Question: I have the dataset in a CSV file, I want to finds the cells which have the same name in row and column and append them to the list and calculate their average in Python.

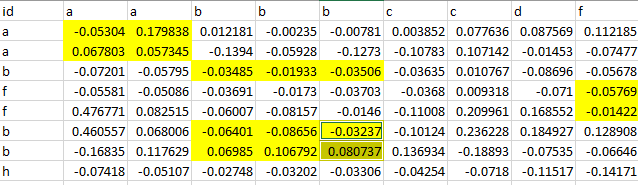
Answer: You can do this easily without pandas.
'''
import csv
with open('sample.csv', newline='') as csvfile:
reader = csv.reader(csvfile, delimiter=',')
matrix = list(reader)
counter = 0
for x in range(1, len(matrix[0])):
for y in range(1, len(matrix)):
if matrix[0][x] == matrix[y][0]:
counter += float(matrix[x][y])
print(counter)
'''
Alternatively, reading using pandas and then transforming to numpy:
'''
import pandas as pd
data = pd.read_csv("sample.csv").to_numpy()
counter = 0
for x in range(1, len(matrix[0])):
for y in range(1, len(matrix)):
if matrix[0][x] == matrix[y][0]:
counter += float(matrix[x][y])
print(counter)
'''